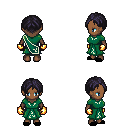
a pixel art fantasy rpg character, female body template, human, dark skin, sash dress, teal pants, raven parted hairstyle, gold gloves, black slippers, four views (front, back, left, right), 2x2 character sprite sheet, small pixel art, hard edges, no anti-aliasing